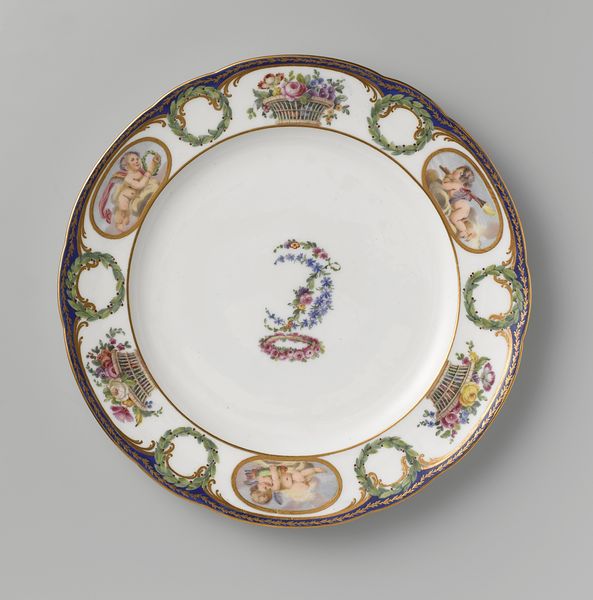
Titel: Bord
Künstler: Etienne Jean Chabry
Standort: Amsterdam
Institution: Rijksmuseum
Schlagwörter: blue, red, white, figures, gold, golden, green, yellow, flowers, pink, flower, angel, angels, cloud, fruit, naked, plants, decoration, oval, french, romantic, photo, letters, children, cherub, cherubs, cupid, letter, basket, wreath, colourful, moon, circle, ceramic, floral, baby, china, dish, plate, round, bow, porcelain, ring, rings, shape, babies, halo, symmetrical, baskets, l, rim, c, porcelin, blue edge, borock